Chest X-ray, PA view. Patient: 68 years old, sex F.
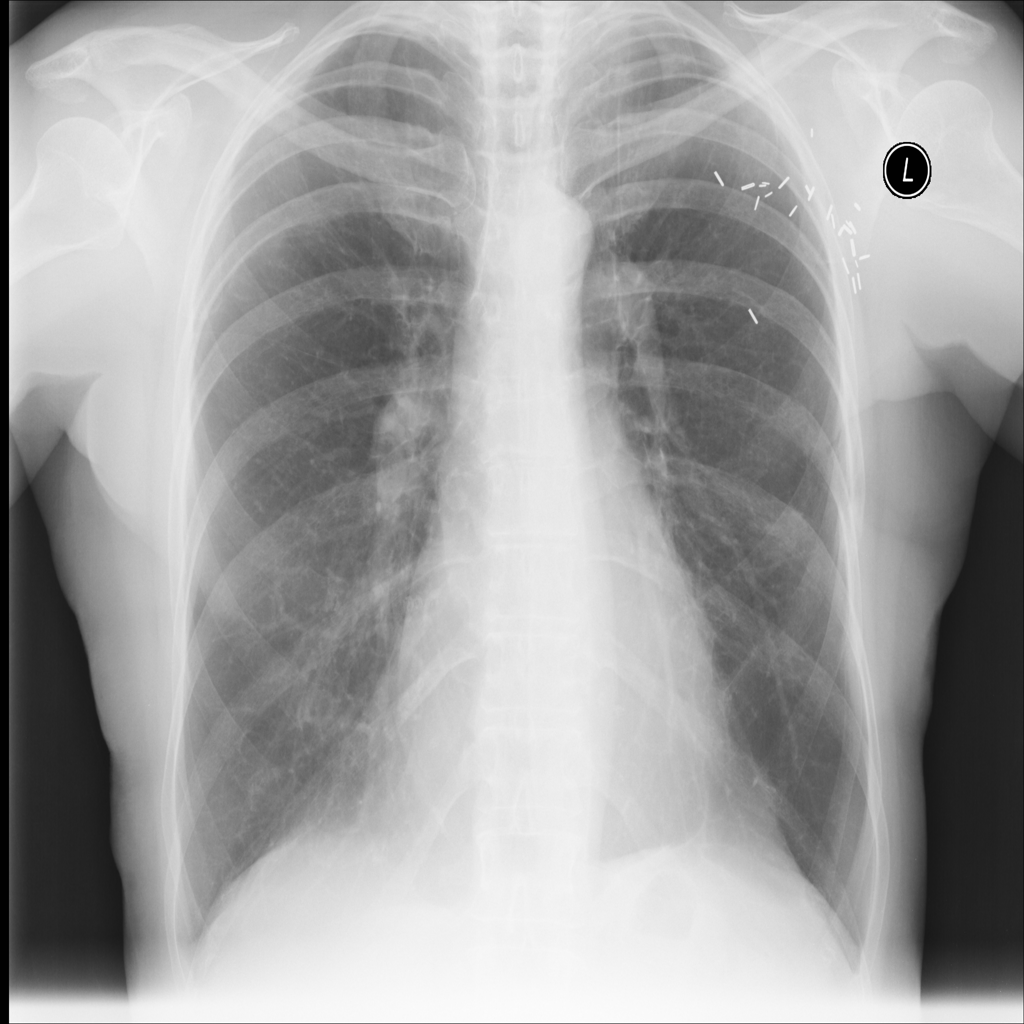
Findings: No Finding